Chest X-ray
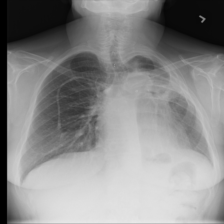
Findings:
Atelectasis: negative
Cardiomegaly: negative
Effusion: negative
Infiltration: negative
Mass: negative
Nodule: negative
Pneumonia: negative
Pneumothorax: negative
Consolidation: negative
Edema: negative
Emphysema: negative
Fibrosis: negative
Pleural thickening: negative
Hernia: negative